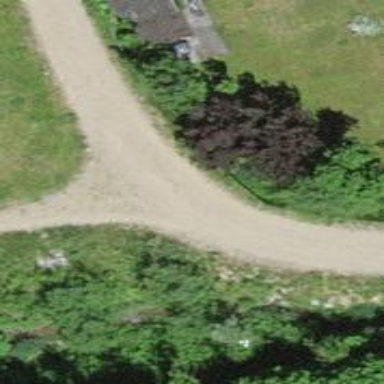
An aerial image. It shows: Gravel track.